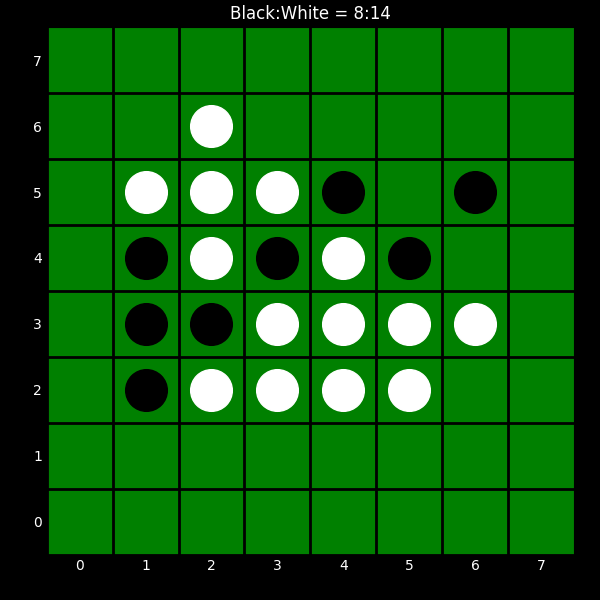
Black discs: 8
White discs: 14